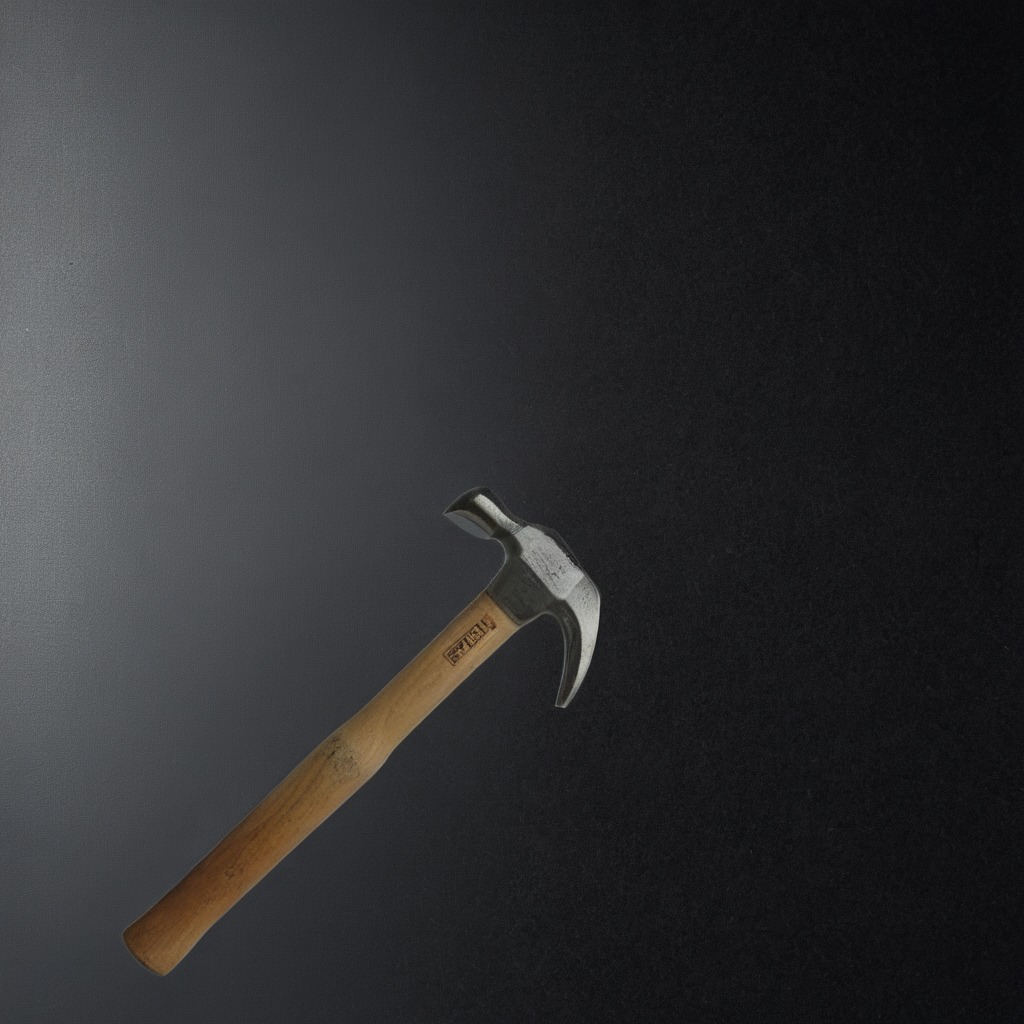
A hammer is lying on the tabletop.